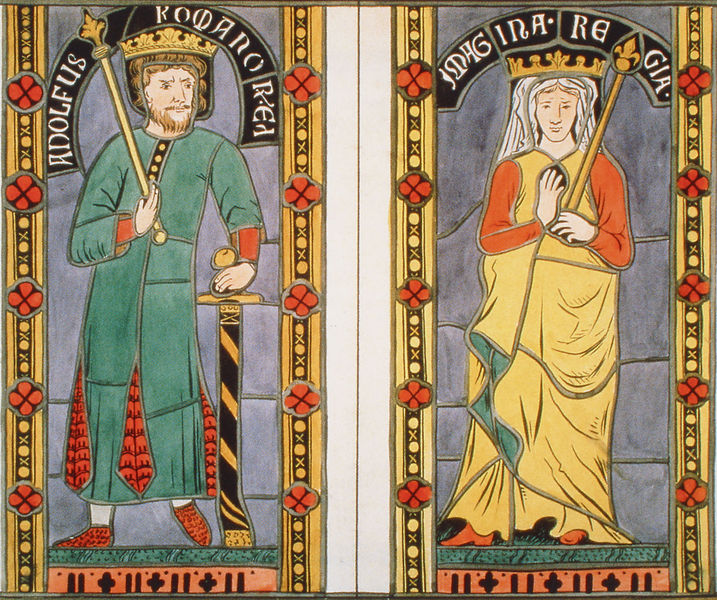
Titel: Stifterbilder König Adolfs von Nassau und seiner Gemahlin Imagina; Aquarelle der verlorenen Scheiben der Altenberger Klosterkirche
Institution: Erbach, Gräfliche Rentkammer
Schlagwörter: blau, hand, mann, gelb, bunt, fenster, frau, glas, ornament, bart, rahmen, stehen, kirche, mantel, krone, schrift, rahmung, rand, könig, streng, buch, schwert, waffe, herrscher, buntglas, glasfenster, glasmalerei, mittelalter, königin, maria, tunika, zepter, szepter, blei, kirchenfenster, buchmalerei, bleifenster, bleiverglasung, konrad, kölnig, herrsher